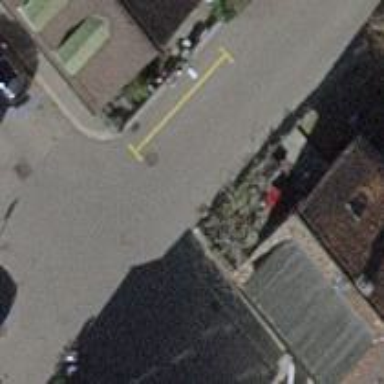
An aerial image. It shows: Kerb barrier.